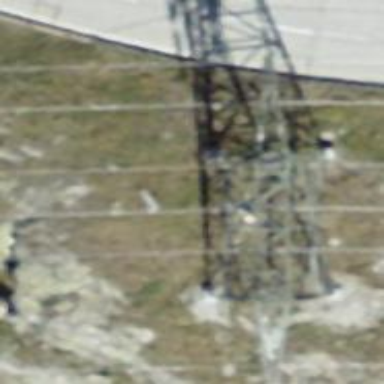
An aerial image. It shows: Power line is depicted.